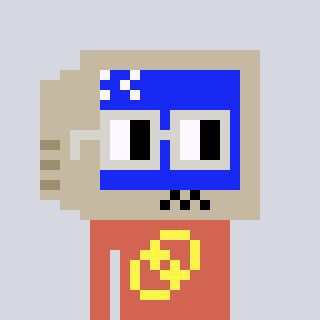
a pixel art character with square light gray glasses, a old monitor-shaped head and a peachy-colored body on a cool background